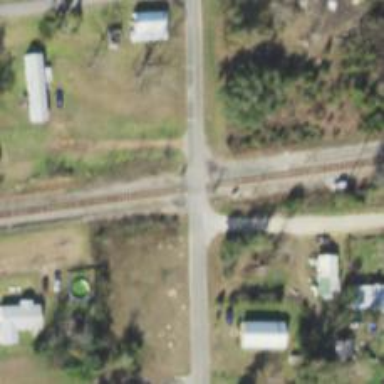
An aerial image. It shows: Level crossing with lights on the railway.